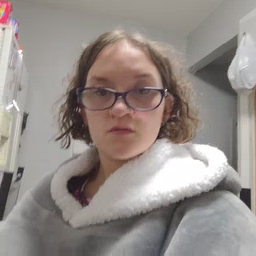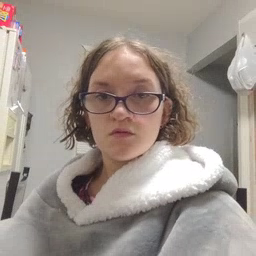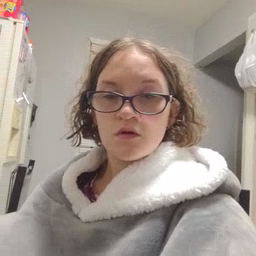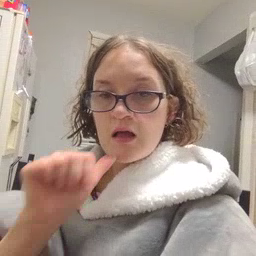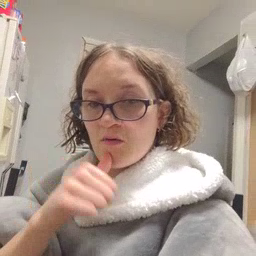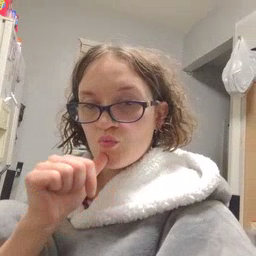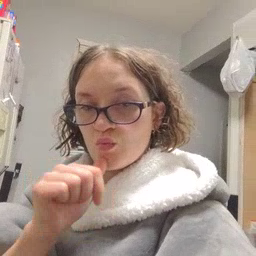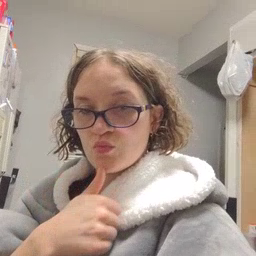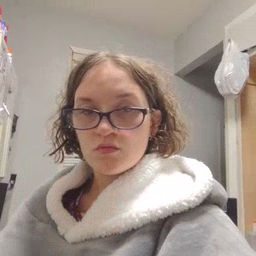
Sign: owie